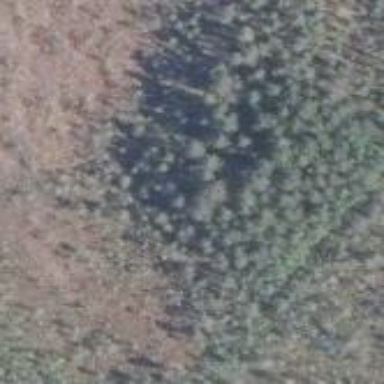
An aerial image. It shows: Needle-leaved woodland.